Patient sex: M
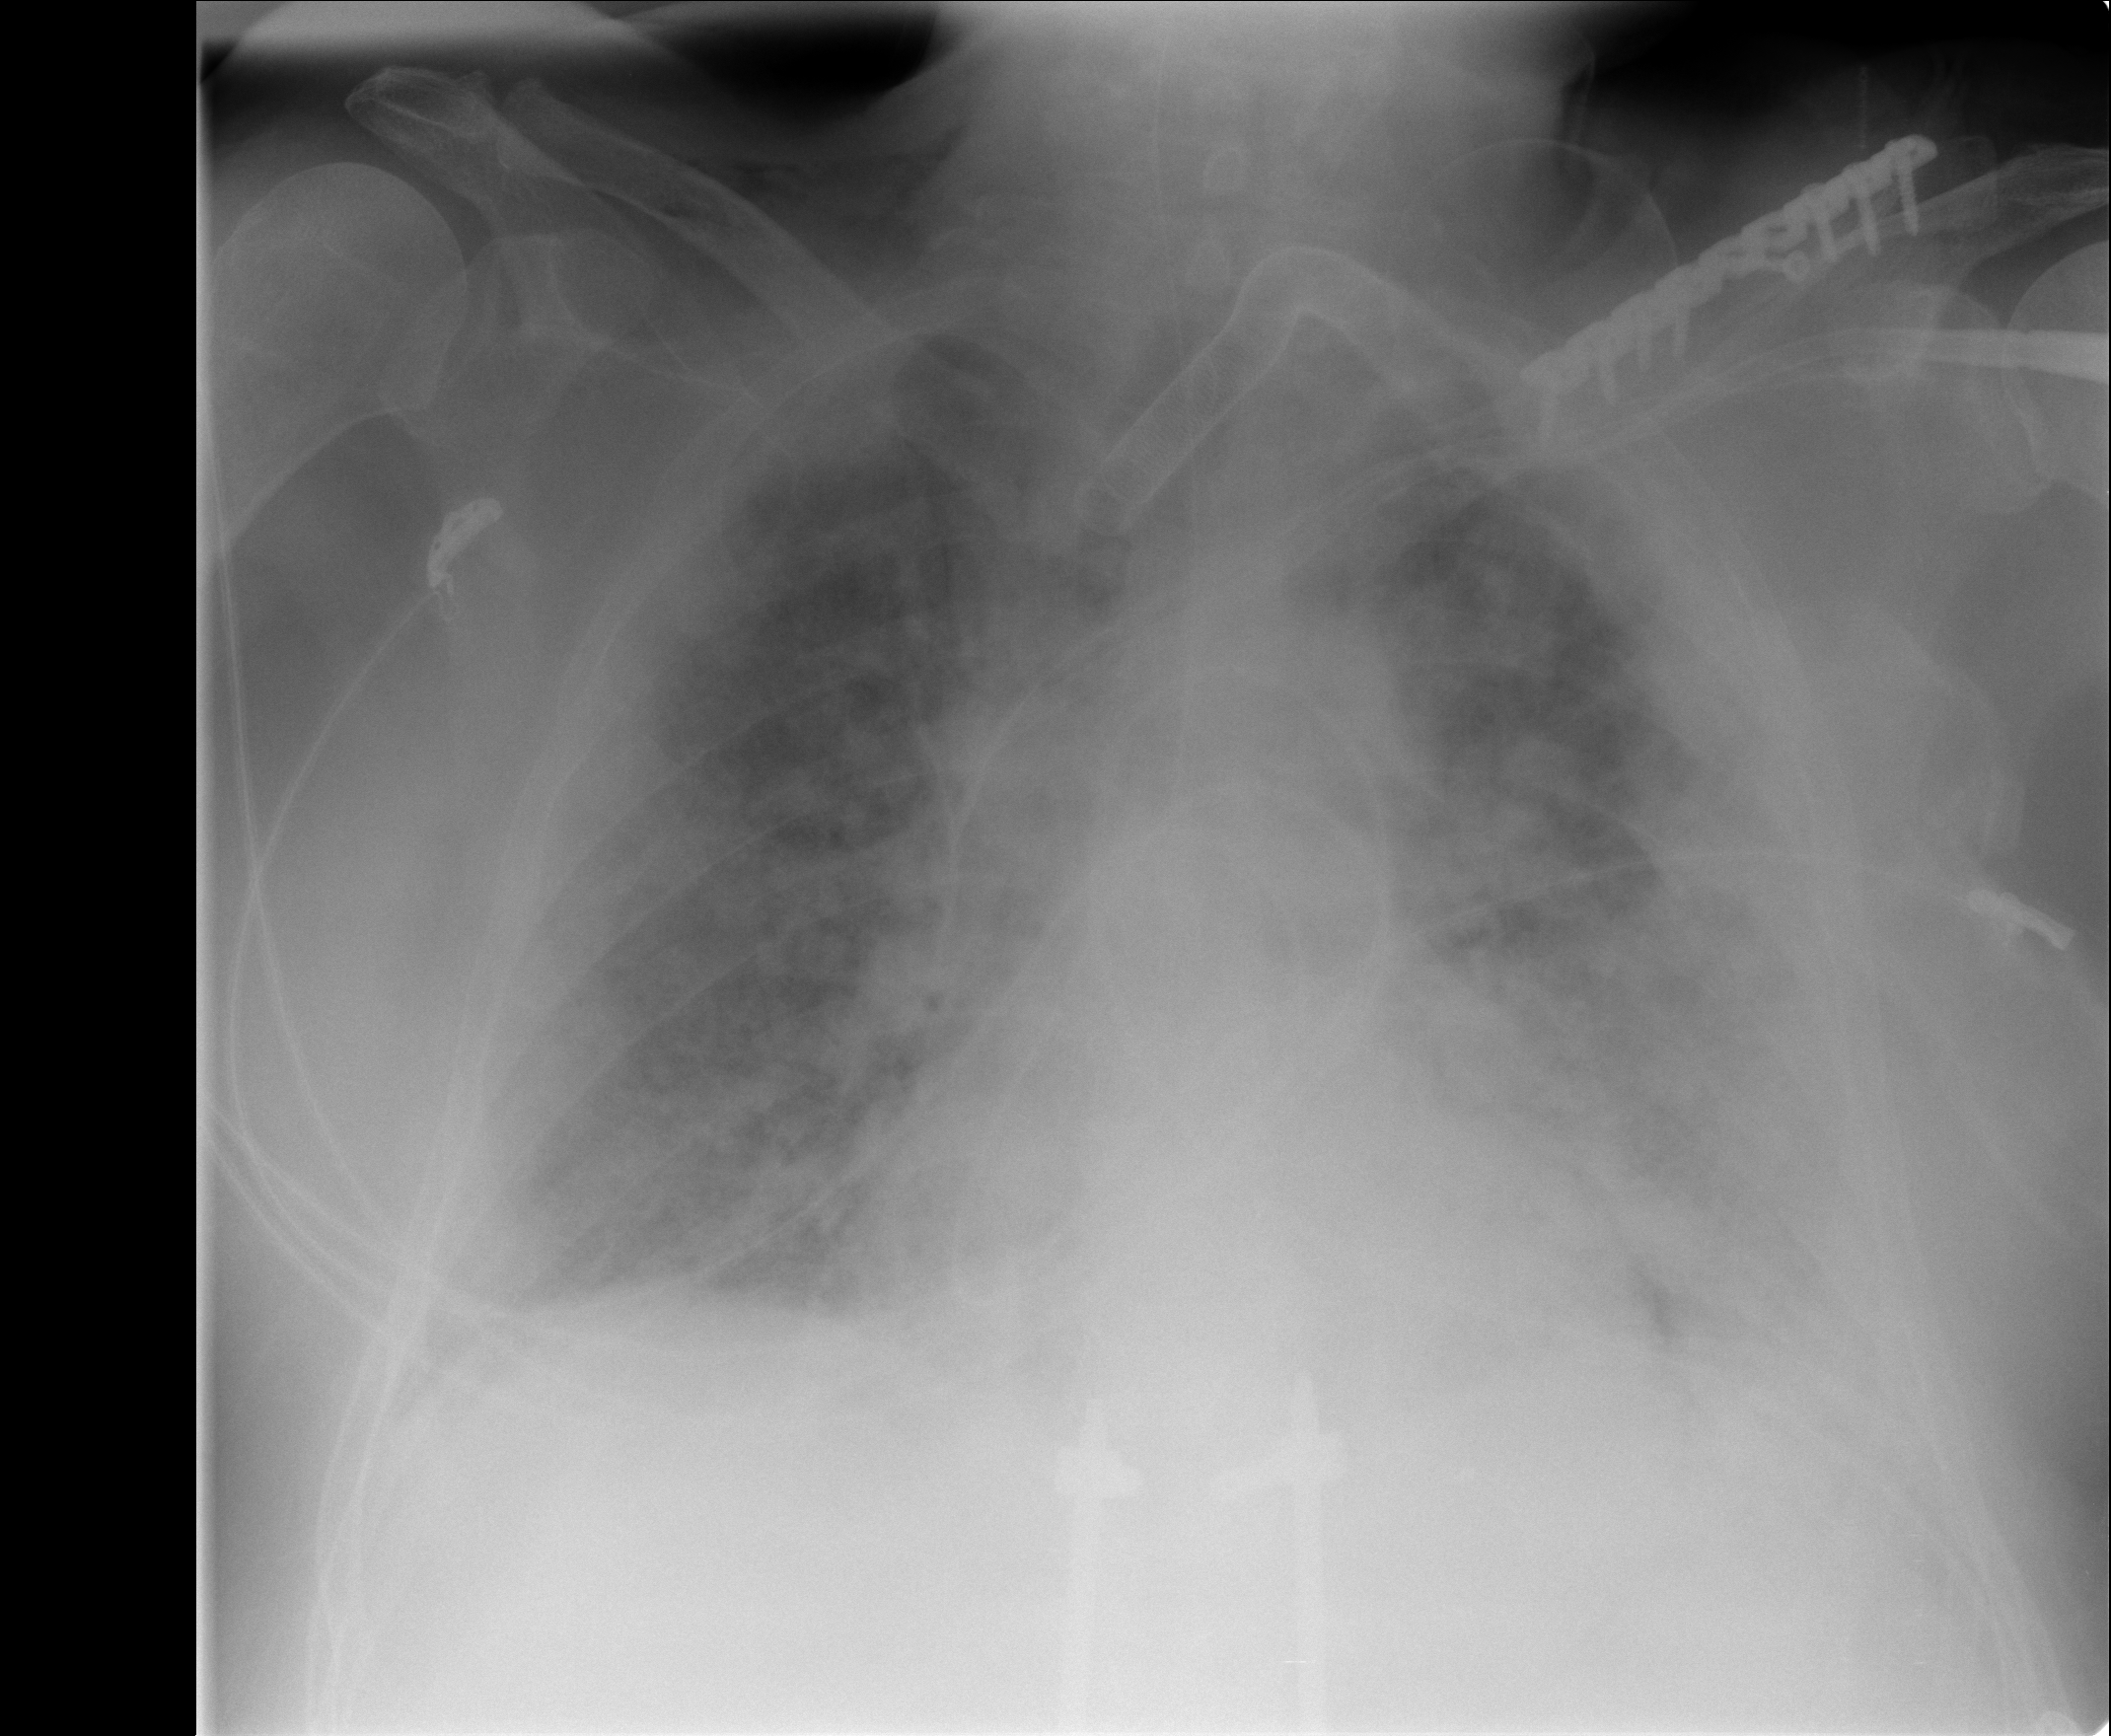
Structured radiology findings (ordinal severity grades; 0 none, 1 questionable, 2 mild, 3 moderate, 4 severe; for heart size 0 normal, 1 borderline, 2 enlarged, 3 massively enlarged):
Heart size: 0
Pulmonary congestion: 4
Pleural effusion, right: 2
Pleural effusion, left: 2
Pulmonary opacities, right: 4
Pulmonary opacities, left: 4
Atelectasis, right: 3
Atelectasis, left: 3